Interaction volume radius: 10 \u00c5
Interaction volume height: 20 \u00c5
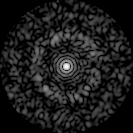
Disorder parameter: 0.8474